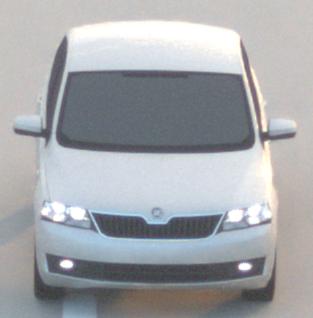
Make: Skoda
Model: Rapid
Detailed model: Rapid 1.2 Active Limousine
Model produced from: 2012/10
Model produced until: 2015/04
Doors: 5
Color: white
Road condition: dry road
Daytime: sunrise or sunset
Contrast: low contrast